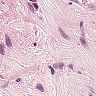
Metastatic tissue present: no